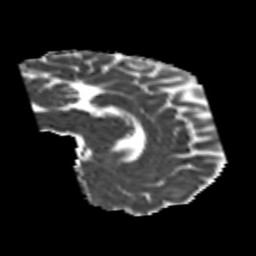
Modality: MD
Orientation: sagittal
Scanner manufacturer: siemens
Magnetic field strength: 3 T
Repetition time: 6.8 s
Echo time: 0.093 s